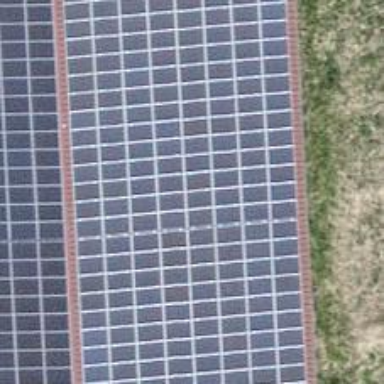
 consisting of solar photovoltaic panels."